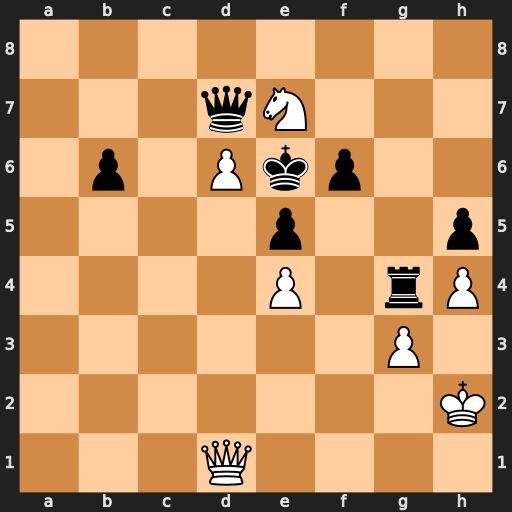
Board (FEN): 8/3qN3/1p1Pkp2/4p2p/4P1rP/6P1/7K/3Q4
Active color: w
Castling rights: -
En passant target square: -
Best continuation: Qd5#